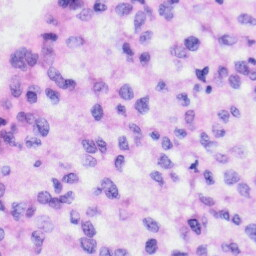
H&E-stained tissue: Liver